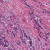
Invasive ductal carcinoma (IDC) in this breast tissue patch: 1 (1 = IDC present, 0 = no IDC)